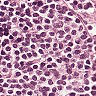
Metastatic tissue present: no